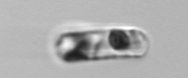
Label: Guinardia_delicatula